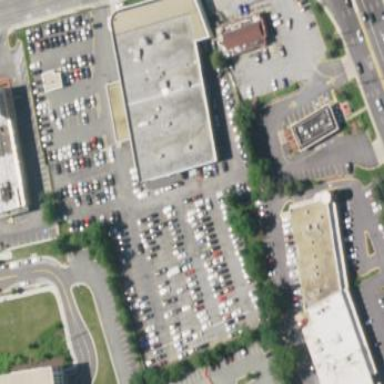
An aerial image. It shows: Retail area.